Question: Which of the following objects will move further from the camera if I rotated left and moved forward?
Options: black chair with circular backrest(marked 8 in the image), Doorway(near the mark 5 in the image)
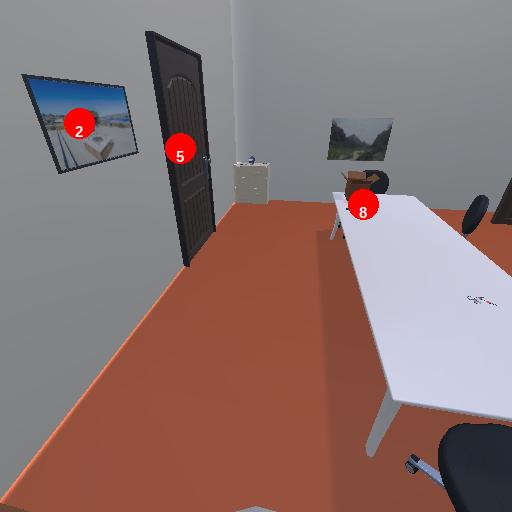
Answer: black chair with circular backrest(marked 8 in the image)